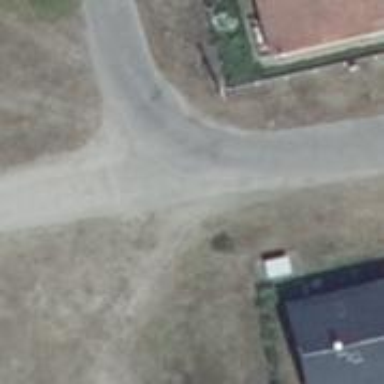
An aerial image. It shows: Residential road with pebblestone surface.